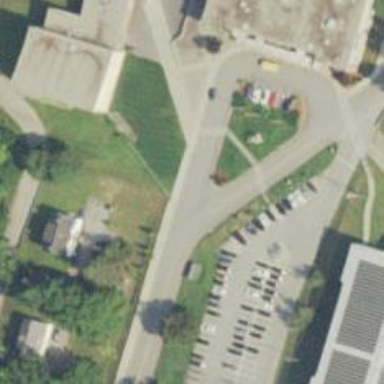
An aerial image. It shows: Footway with zebra crossing.